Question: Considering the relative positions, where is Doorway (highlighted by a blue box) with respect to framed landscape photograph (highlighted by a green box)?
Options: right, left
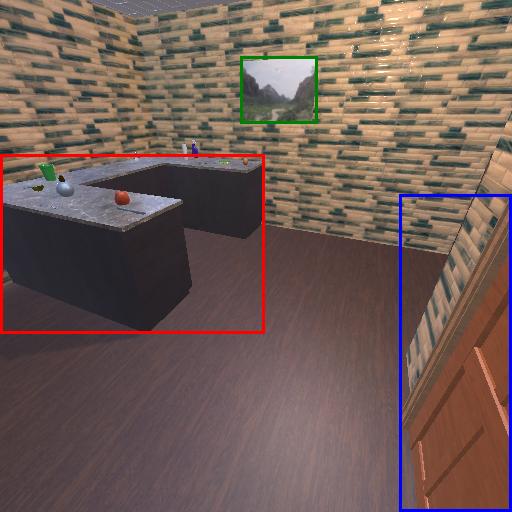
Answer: right